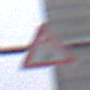
Verkehrszeichen: Lichtzeichenanlage
Umgebung: Outdoor, Urban
Tageszeit: MorningAfternoon
Wetter: Overcast
Licht: Natural
Jahreszeit: NotSpecified
Kontrast: LowContrast